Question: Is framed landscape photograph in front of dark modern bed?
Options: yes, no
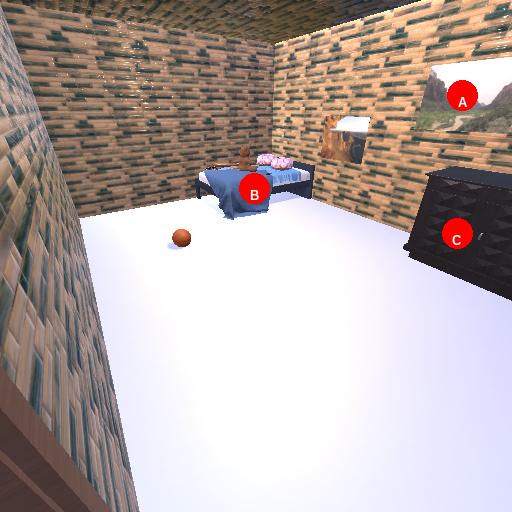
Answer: yes